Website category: game
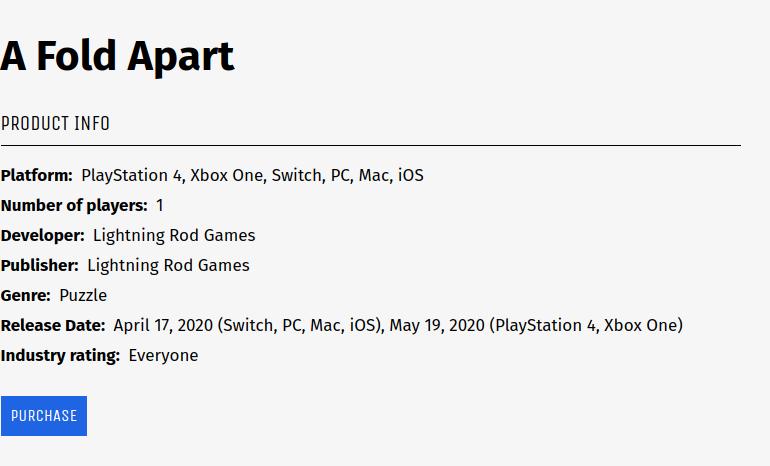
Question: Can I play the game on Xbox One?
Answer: yes

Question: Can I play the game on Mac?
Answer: yes

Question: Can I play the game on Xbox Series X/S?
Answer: no

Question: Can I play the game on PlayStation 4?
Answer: yes

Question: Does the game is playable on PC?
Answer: yes

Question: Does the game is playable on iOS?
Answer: yes

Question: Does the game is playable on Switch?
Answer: yes

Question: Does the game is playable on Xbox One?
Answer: yes

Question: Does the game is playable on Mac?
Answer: yes

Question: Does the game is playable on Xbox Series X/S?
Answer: no

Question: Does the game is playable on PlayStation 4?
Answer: yes

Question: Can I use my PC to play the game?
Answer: yes

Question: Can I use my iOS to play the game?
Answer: yes

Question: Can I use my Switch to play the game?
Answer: yes

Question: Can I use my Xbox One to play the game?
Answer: yes

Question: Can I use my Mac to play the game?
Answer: yes

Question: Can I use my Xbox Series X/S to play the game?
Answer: no

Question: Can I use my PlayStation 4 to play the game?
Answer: yes

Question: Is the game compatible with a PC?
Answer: yes

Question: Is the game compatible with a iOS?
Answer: yes

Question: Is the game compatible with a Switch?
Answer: yes

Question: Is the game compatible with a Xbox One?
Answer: yes

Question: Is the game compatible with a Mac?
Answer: yes

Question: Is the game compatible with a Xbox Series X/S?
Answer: no

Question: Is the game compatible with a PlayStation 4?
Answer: yes